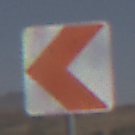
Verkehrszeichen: RichtungstafelnInKurvenKleinRechts
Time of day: Midday
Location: Outdoor (Nature)
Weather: PartlyCloudy
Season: NotSpecified
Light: Natural